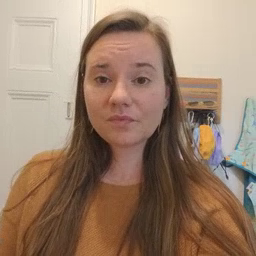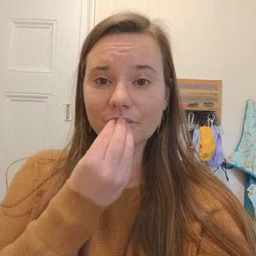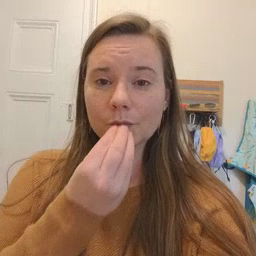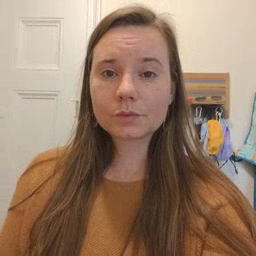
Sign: food